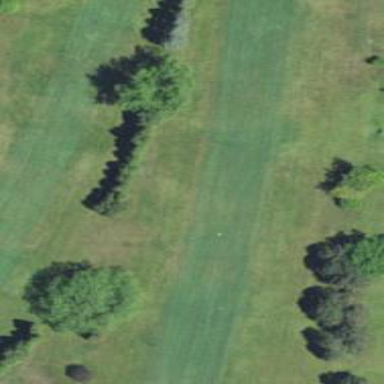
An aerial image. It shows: Golf fairway surrounded by grass.